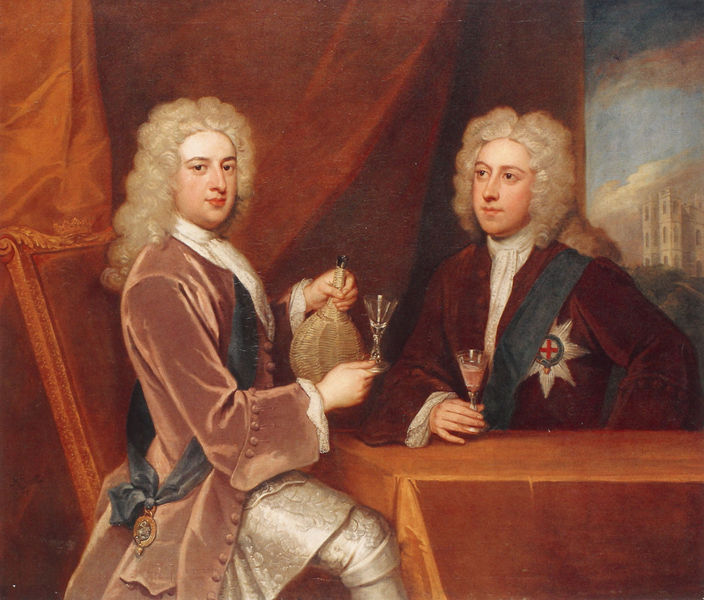
Titel: Thomas Pelham Holles, Duke of Newcastle, and Henry Clinton, 7th Earl of Lincoln; aus der Serie: Portraits from the Kit-cat Club
Künstler: Sir Godfrey Kneller
Institution: London, National Portrait Gallery
Schlagwörter: blau, mann, weiß, wolken, braun, glas, männer, stuhl, tisch, gebäude, haus, rot, flasche, gläser, tischdecke, tischtuch, vorhang, brosche, locke, locken, perücke, schärpe, wein, gardine, robe, medaillon, napoleon, gemäuer, emblem, schnaps, korbflasche